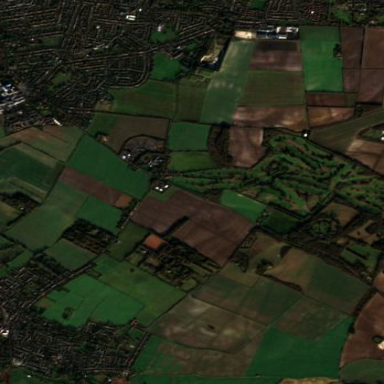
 perfect for leisure and sports enthusiasts."